Question: This screenshot was taken on Ubuntu 12.10 but it's also happening to a friend of mine on his MacBook Air.
It looks as though the program thinks the first single quotation mark is the end of a string while the second single quotation mark is the start of a new string. The odd part is: I have no single quotation marks before Line 26.
If I remove the word 'chatbox' on Line 26, the highlighting is fine until Line 27 at ''chatinput''. Changing the single quotations to double quotations didn't help either.

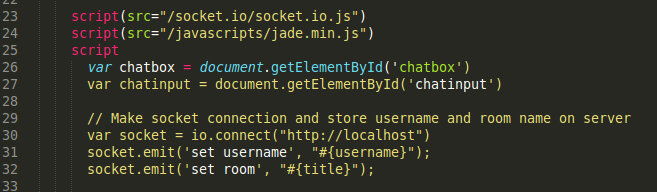
Answer: It seems you're using the version of the syntax from the Package Control.
The solution is to get one of the <URL> and everything works ok now.